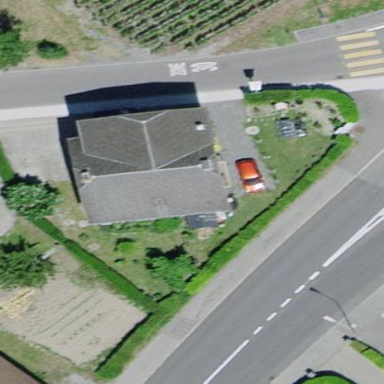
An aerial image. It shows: Detached building with gambrel roof shape.